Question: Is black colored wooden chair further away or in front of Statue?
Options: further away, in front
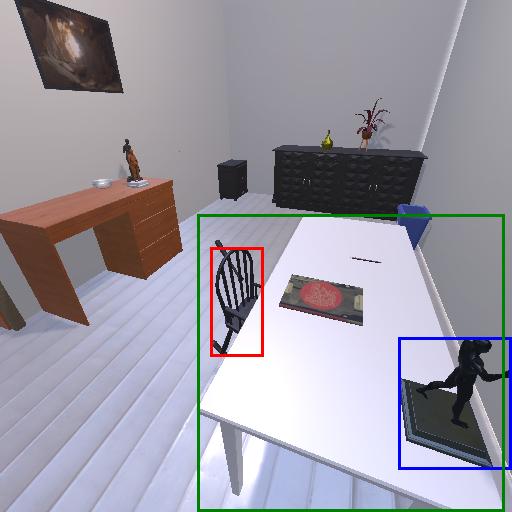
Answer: further away